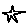
Label: star